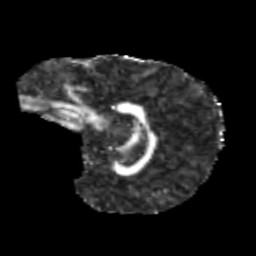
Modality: FA
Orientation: sagittal
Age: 12
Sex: male
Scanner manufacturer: siemens
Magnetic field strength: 3 T
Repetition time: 3.8 s
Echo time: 0.07 s